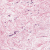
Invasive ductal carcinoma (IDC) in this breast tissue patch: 0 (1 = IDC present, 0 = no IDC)